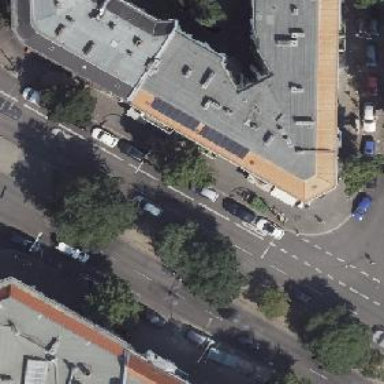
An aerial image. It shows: Supermarket.